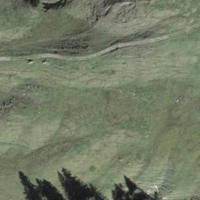
EUNIS habitat code: 23
Species observed at this site:
Gentianella campestris